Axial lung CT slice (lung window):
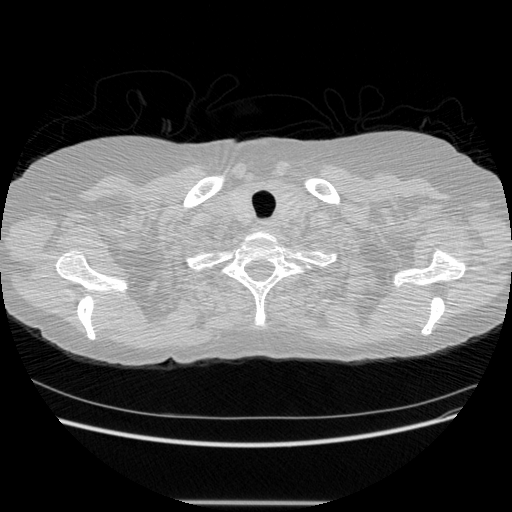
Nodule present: no